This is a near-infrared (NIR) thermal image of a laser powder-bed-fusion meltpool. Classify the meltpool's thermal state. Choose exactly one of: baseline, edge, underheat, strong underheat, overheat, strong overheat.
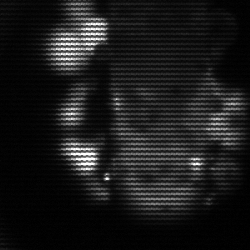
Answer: strong underheat